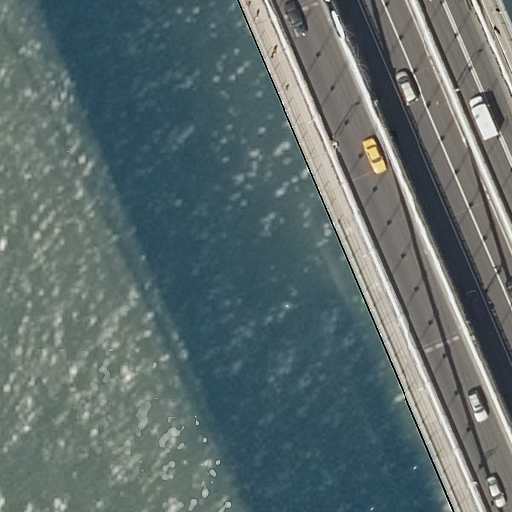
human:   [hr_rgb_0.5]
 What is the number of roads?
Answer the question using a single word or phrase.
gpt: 5

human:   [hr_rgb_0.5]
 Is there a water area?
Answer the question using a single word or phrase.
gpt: yes

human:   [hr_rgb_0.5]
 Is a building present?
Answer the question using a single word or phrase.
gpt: no

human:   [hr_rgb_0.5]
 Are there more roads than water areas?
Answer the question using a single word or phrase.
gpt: yes

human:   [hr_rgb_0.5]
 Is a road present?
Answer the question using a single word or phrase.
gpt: yes

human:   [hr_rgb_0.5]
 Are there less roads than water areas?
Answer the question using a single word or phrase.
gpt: no

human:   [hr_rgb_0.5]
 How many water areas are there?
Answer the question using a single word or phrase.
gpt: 1

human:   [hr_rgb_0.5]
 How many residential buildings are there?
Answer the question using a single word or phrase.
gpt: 0

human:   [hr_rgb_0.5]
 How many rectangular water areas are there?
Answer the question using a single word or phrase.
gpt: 1

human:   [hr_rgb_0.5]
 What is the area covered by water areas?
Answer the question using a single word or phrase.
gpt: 10605m2

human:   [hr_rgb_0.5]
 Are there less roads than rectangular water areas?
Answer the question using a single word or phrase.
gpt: no

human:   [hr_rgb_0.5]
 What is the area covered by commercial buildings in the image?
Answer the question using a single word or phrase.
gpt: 0m2

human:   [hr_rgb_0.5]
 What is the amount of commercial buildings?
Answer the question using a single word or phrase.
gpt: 0

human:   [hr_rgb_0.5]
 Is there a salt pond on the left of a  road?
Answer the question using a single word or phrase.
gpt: no

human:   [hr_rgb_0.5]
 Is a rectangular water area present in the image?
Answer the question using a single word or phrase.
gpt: yes

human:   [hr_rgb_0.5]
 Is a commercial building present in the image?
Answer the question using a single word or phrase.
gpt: no

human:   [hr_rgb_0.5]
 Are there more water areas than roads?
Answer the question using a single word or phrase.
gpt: no

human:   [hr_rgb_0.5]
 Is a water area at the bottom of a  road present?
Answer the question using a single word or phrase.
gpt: no

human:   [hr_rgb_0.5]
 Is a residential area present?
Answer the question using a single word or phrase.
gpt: no

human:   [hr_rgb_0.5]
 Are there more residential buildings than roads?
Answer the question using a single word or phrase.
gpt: no

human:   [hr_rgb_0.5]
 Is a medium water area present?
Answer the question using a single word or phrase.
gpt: no

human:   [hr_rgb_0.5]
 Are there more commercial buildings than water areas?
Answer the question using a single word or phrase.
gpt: no

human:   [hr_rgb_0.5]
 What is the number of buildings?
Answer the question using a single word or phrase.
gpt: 0

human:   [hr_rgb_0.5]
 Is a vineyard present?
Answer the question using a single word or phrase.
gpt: no

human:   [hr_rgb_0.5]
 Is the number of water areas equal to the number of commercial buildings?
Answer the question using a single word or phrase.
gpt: no

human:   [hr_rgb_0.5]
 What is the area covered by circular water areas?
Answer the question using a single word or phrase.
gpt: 0m2

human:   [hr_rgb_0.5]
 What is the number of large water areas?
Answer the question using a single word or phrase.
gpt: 1

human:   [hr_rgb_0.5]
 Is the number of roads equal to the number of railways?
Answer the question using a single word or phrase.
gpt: no

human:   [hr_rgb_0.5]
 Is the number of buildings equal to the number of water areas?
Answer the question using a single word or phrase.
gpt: no

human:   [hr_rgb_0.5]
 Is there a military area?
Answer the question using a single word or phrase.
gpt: no

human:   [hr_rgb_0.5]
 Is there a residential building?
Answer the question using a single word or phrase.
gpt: no

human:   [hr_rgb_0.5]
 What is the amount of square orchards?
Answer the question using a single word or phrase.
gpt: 0

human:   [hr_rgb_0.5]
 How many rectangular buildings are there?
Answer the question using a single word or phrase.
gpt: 0

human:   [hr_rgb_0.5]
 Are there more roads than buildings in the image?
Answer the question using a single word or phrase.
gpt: yes

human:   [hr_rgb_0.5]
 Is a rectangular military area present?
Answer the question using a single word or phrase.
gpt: no

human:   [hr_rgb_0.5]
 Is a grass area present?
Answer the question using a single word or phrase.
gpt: no

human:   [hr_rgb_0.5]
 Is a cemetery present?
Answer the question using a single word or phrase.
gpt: no

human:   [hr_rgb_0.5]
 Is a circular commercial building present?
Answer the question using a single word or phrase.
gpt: no

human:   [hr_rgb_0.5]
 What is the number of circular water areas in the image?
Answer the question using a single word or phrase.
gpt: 0

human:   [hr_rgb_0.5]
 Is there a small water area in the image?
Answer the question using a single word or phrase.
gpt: no

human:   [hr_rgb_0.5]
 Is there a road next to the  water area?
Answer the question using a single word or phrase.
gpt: yes

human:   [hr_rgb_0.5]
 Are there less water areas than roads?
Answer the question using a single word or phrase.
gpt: yes

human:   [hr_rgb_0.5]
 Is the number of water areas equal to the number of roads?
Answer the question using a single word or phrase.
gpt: no

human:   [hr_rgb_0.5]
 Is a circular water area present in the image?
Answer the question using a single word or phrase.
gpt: no

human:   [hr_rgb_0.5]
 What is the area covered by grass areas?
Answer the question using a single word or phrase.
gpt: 0m2

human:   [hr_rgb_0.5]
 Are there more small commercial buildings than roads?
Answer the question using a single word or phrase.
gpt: no

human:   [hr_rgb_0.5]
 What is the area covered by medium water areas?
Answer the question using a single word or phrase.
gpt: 0m2

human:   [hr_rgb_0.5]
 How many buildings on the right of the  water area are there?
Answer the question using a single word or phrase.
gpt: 0

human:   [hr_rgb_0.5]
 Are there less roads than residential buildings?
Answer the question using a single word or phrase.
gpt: no

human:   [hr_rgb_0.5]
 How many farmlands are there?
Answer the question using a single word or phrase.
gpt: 0

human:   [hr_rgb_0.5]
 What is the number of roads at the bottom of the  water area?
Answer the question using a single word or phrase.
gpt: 0

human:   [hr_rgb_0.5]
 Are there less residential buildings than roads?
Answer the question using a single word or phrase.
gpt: yes

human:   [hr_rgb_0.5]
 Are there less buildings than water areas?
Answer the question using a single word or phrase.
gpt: yes

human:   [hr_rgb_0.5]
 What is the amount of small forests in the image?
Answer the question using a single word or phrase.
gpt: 0

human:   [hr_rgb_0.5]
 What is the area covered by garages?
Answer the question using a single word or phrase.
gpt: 0m2

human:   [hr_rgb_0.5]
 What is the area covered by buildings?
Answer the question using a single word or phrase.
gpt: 0m2

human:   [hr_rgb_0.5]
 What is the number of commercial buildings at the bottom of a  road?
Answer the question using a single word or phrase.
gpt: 0

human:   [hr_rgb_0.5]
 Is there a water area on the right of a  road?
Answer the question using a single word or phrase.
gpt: no

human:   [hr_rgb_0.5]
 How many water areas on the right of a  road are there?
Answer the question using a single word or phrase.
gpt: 0

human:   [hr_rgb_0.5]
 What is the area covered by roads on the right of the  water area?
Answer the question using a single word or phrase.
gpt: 0m2

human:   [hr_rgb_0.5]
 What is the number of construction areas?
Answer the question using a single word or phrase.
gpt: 0

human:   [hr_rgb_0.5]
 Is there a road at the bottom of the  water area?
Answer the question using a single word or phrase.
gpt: no

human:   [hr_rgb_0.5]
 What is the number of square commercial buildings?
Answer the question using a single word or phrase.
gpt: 0

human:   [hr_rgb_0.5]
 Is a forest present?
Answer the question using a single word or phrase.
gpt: no